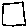
Label: square